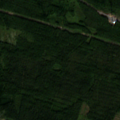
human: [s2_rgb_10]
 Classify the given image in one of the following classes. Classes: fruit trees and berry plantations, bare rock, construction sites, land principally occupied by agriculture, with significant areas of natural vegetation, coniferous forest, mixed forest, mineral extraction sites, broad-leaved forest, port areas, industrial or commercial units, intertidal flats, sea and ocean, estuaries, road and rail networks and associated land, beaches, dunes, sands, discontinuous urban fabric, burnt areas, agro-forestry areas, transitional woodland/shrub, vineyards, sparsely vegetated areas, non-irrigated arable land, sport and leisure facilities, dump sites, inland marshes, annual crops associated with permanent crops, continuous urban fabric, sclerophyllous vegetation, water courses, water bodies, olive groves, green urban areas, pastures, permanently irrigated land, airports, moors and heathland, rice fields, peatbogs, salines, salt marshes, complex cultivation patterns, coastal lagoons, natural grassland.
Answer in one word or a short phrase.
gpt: coniferous forest, mixed forest